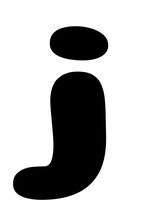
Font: Gluten_ExtraBold